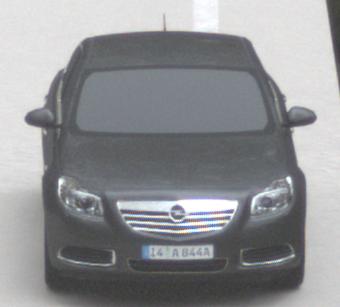
Make: Opel
Model: Insignia 1.6
Detailed model: Insignia (A) Notch Back
Model produced from: 2008/11
Model produced until: 2008/12
Doors: 4
Color: gray
Road condition: dry road
Daytime: morning or afternoon
Contrast: low contrast